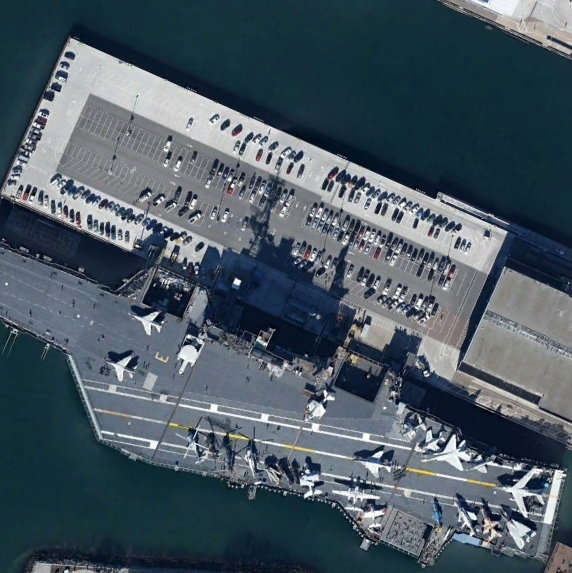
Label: Midway-class_aircraft_carrier